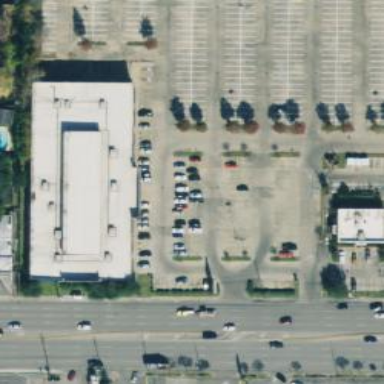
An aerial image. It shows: Parking space is available.